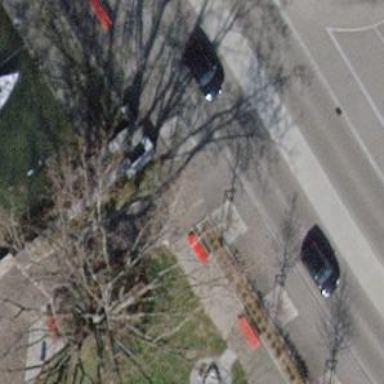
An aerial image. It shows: Red bench.